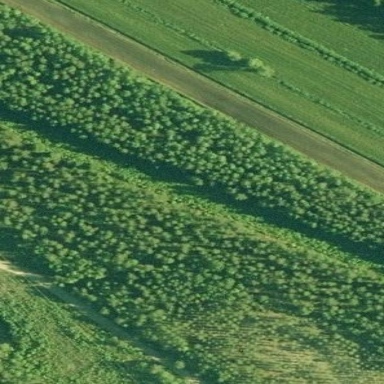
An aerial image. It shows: Forest area.